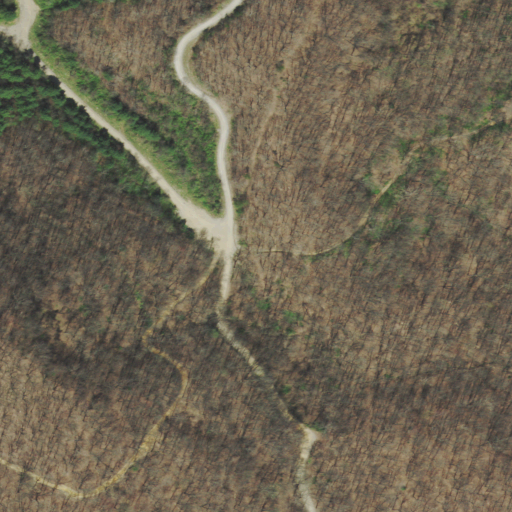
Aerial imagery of gap in Tennessee named McNew Gap containing deciduous forest, open development, mixed forest, and low intensity development